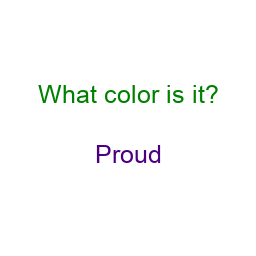
Color: indigo
Background color: white
Question text color: green